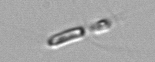
Label: Chaetoceros